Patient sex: F
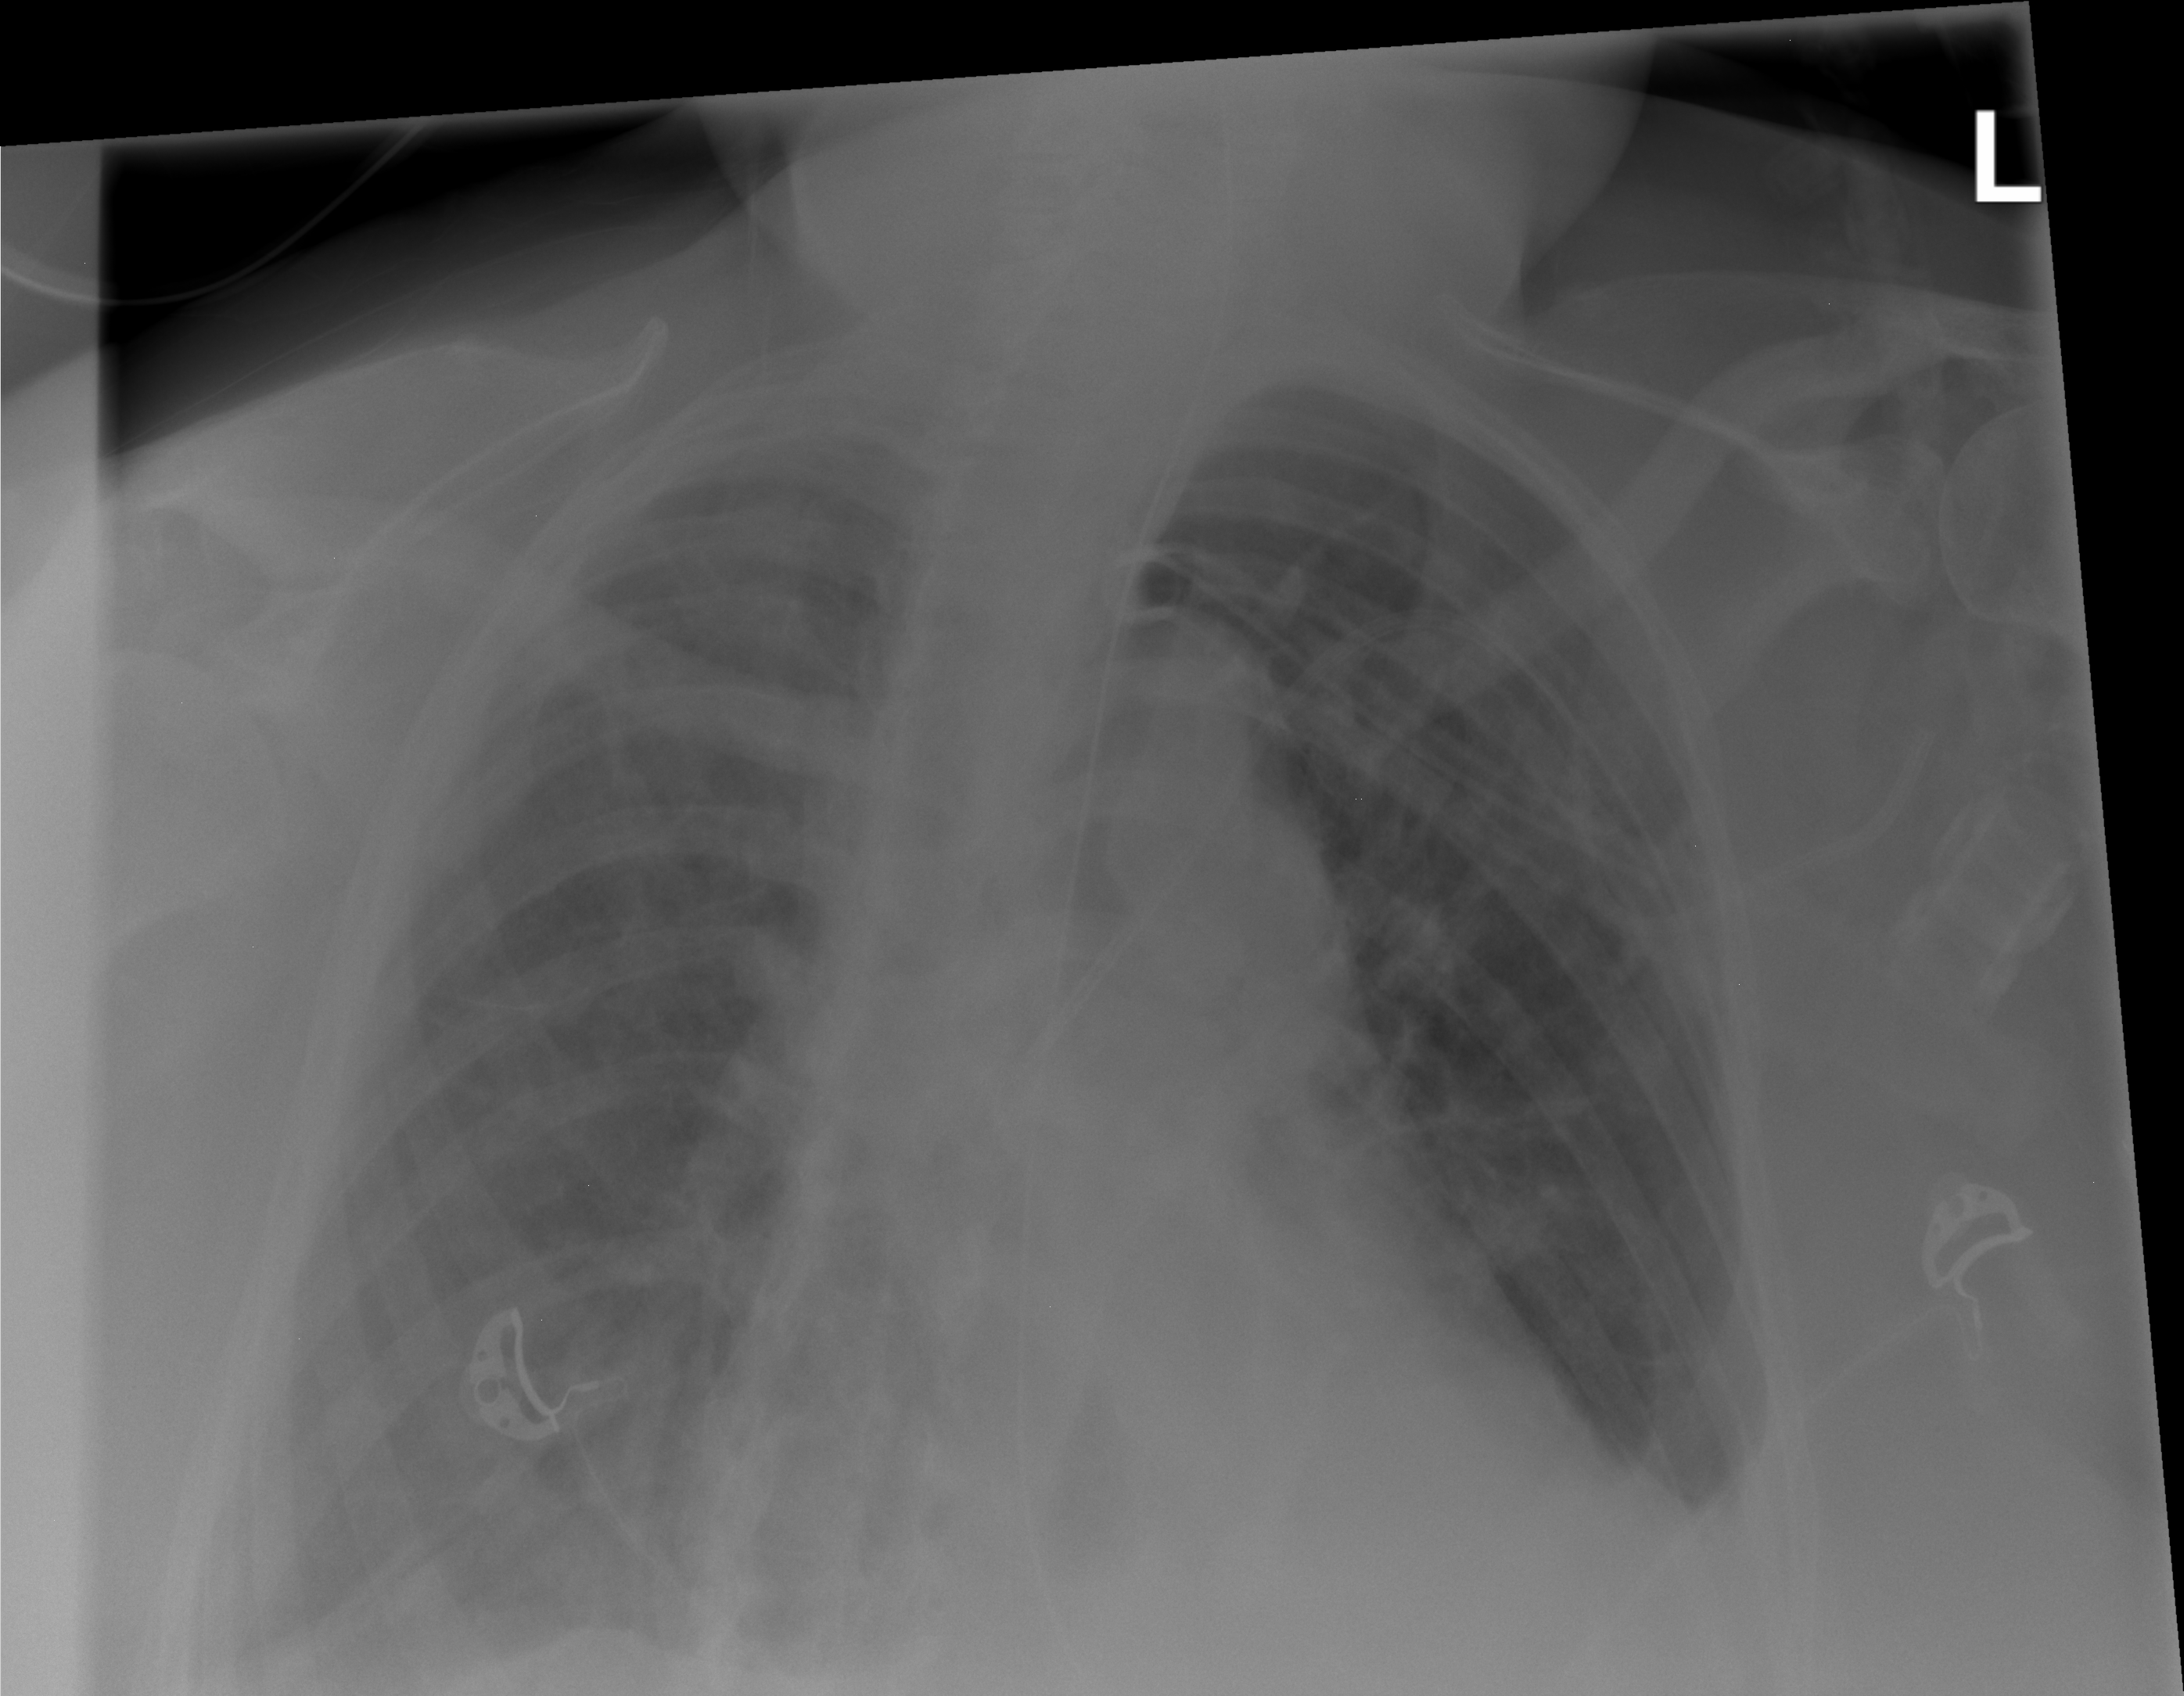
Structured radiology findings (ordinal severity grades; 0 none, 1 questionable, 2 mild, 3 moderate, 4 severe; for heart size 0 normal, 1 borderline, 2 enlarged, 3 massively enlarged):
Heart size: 2
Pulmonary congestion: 2
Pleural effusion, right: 2
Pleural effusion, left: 1
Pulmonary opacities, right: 2
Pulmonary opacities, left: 3
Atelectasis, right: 2
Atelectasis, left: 2